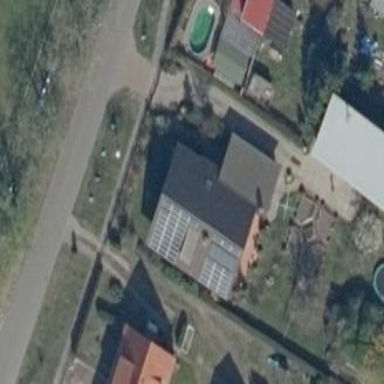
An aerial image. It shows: Simple house.